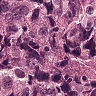
Metastatic tissue present: yes